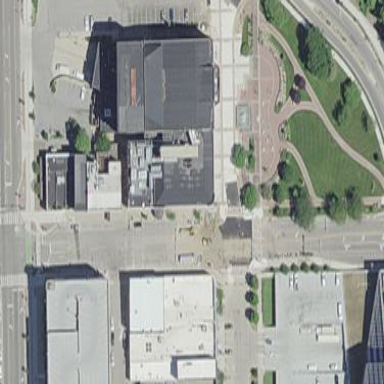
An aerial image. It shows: Theater building.